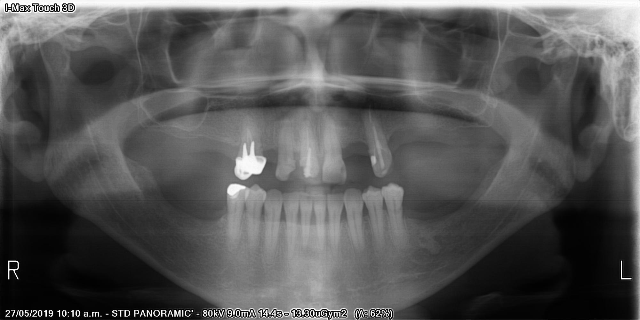
adult